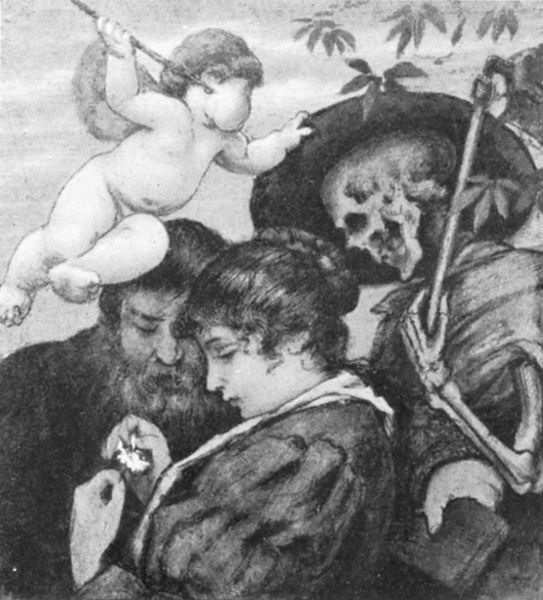
Titel: Amor und Tod
Künstler: Johannes Thoma
Institution: Privatbesitz
Schlagwörter: blätter, flügel, mann, menschen, blume, frau, hut, zeichnung, blüte, bart, kleidung, schädel, tod, portrait, porträt, zweige, realismus, sitzend, paar, engel, putte, grafik, graphik, knochen, vanitas, buch, religion, kohle, schwarzweiß, kohlezeichnung, skelett, dolch, speer, totenschädel, beil, putti, pfeil, sense, sensemann, schwarweiß